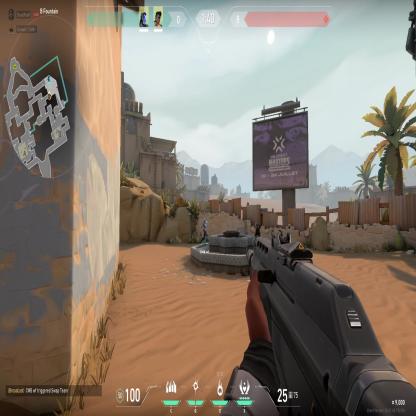
Label: teammate